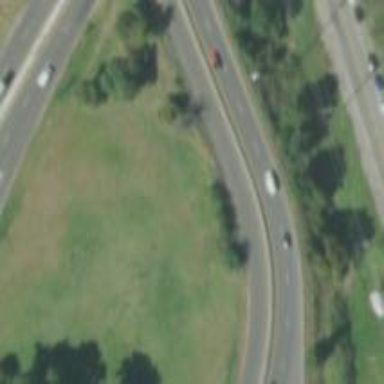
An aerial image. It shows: Urban freeway or expressway.